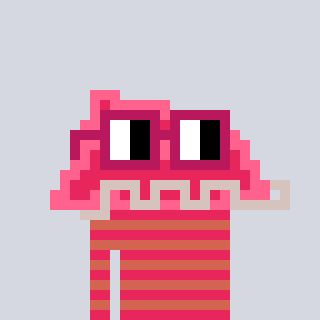
a pixel art character with square dark red glasses, a retainer-shaped head and a peachy-colored body on a cool background